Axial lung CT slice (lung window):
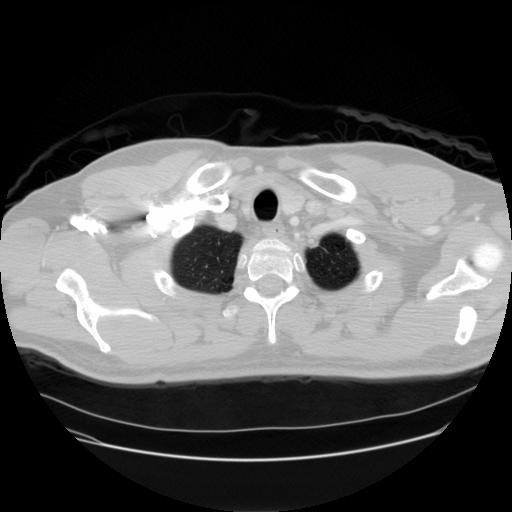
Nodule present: no